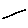
Label: line